Question: Currently my XML looks like the following:

What I'm trying to do is have 'Day' (which gets replaced with actual day (e.g. 03, 24)) horizontally centered below month (where in 'Month' also gets replaced with a MMM formatted month string) such that the horizontal center of day matches the horizontal center of month. To the side are some other TextView objects such as the event name and event time.
I based my XML in part off of <URL> but day is slightly too far to the right and I'm not quite sure how to remedy the issue despite fiddling around with attributes from the RelativeLayout docs.
<URL>
events_info.xml (layout for ListView objects):
'''
<?xml version="1.0" encoding="utf-8"?>
<RelativeLayout xmlns:android="http://schemas.android.com/apk/res/android"
android:id="@+id/eventsRelLayout"
android:layout_width="wrap_content"
android:layout_height="wrap_content"
android:orientation="vertical"
android:padding="6dip">
<TextView
android:id="@+id/month"
android:layout_width="wrap_content"
android:layout_height="wrap_content"
android:text="Month" />
<TextView
android:id="@+id/day"
android:layout_width="wrap_content"
android:layout_height="wrap_content"
android:layout_below="@+id/month"
android:layout_alignParentBottom="true"
android:layout_centerHorizontal="true"
android:singleLine="true"
android:text="Day" />
<TextView
android:id="@+id/name"
android:layout_width="wrap_content"
android:layout_height="wrap_content"
android:layout_toRightOf="@id/month"
android:paddingLeft="10dp"
android:paddingRight="0dp"
android:text="Name" />
<TextView
android:id="@+id/time"
android:layout_width="wrap_content"
android:layout_height="wrap_content"
android:layout_below="@id/name"
android:layout_toRightOf="@id/month"
android:paddingLeft="10dp"
android:paddingRight="0dp"
android:text="Time" />
'''
fragment_event_list.xml (ListView):
'''
<?xml version="1.0" encoding="utf-8"?>
<FrameLayout xmlns:android="http://schemas.android.com/apk/res/android"
xmlns:tools="http://schemas.android.com/tools"
android:layout_width="match_parent"
android:layout_height="match_parent"
tools:context="fish.glow.EventFragment">
<ListView
android:id="@+id/list"
android:layout_width="match_parent"
android:layout_height="match_parent" />
</FrameLayout>
'''
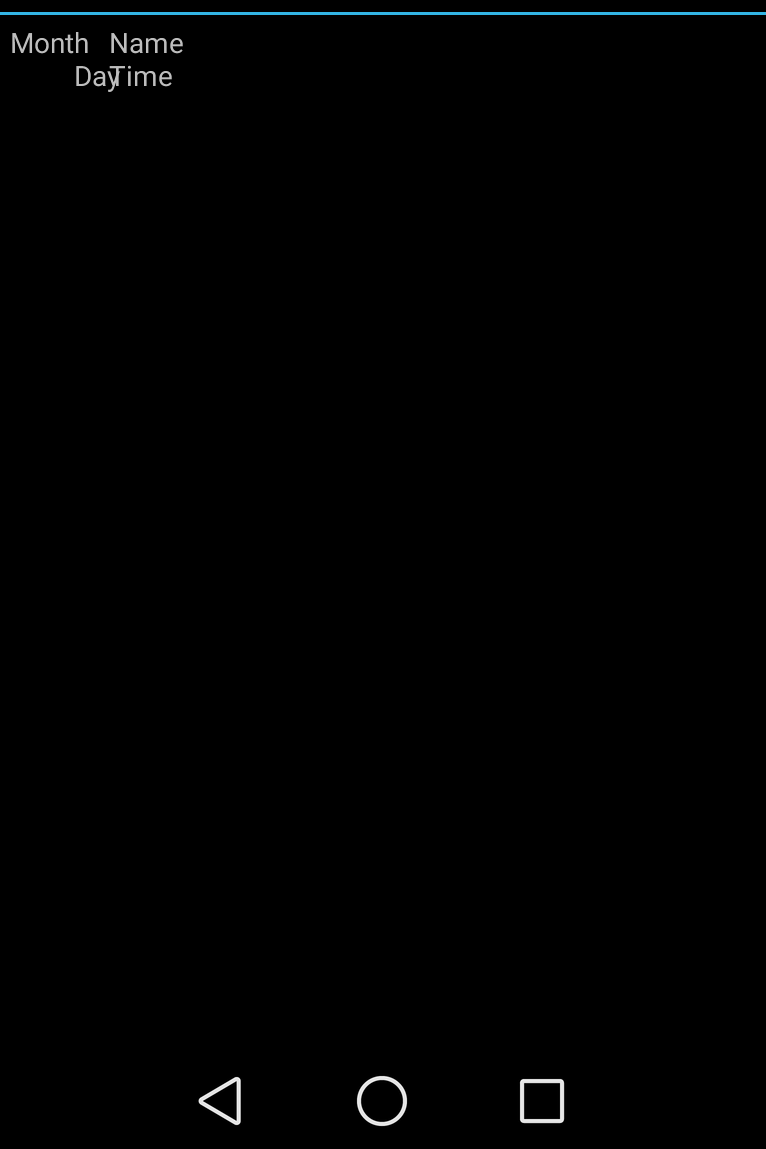
Answer: Try this:
'''
<RelativeLayout xmlns:android="http://schemas.android.com/apk/res/android"
android:layout_width="match_parent"
android:layout_height="match_parent">
<RelativeLayout
android:id="@+id/rl_left"
android:layout_width="wrap_content"
android:layout_height="wrap_content">
<TextView
android:id="@+id/month"
android:layout_width="wrap_content"
android:layout_height="wrap_content"
android:text="month month" />
<TextView
android:id="@+id/day"
android:layout_width="wrap_content"
android:layout_height="wrap_content"
android:layout_below="@+id/month"
android:layout_centerHorizontal="true"
android:gravity="center"
android:text="day" />
</RelativeLayout>
<TextView
android:id="@+id/name"
android:layout_width="wrap_content"
android:layout_height="wrap_content"
android:layout_marginLeft="10dp"
android:layout_toRightOf="@+id/rl_left"
android:text="name" />
<TextView
android:id="@+id/time"
android:layout_width="wrap_content"
android:layout_height="wrap_content"
android:layout_below="@+id/name"
android:layout_marginLeft="10dp"
android:layout_toRightOf="@+id/rl_left"
android:text="time" />
</RelativeLayout>
'''